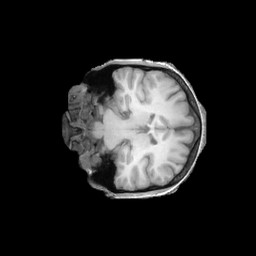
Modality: T1w
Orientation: coronal
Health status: ill
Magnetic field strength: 3 T